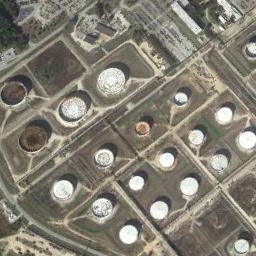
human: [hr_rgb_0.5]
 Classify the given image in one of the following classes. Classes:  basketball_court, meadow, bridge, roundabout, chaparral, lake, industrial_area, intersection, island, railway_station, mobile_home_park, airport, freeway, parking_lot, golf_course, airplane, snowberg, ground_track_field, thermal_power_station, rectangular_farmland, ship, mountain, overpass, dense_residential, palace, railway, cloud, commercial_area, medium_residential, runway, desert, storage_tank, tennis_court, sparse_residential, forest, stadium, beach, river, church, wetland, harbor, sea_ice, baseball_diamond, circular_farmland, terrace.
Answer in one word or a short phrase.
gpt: storage_tank